Interaction volume radius: 5 \u00c5
Interaction volume height: 30 \u00c5
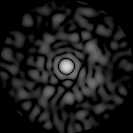
Disorder parameter: 0.8539